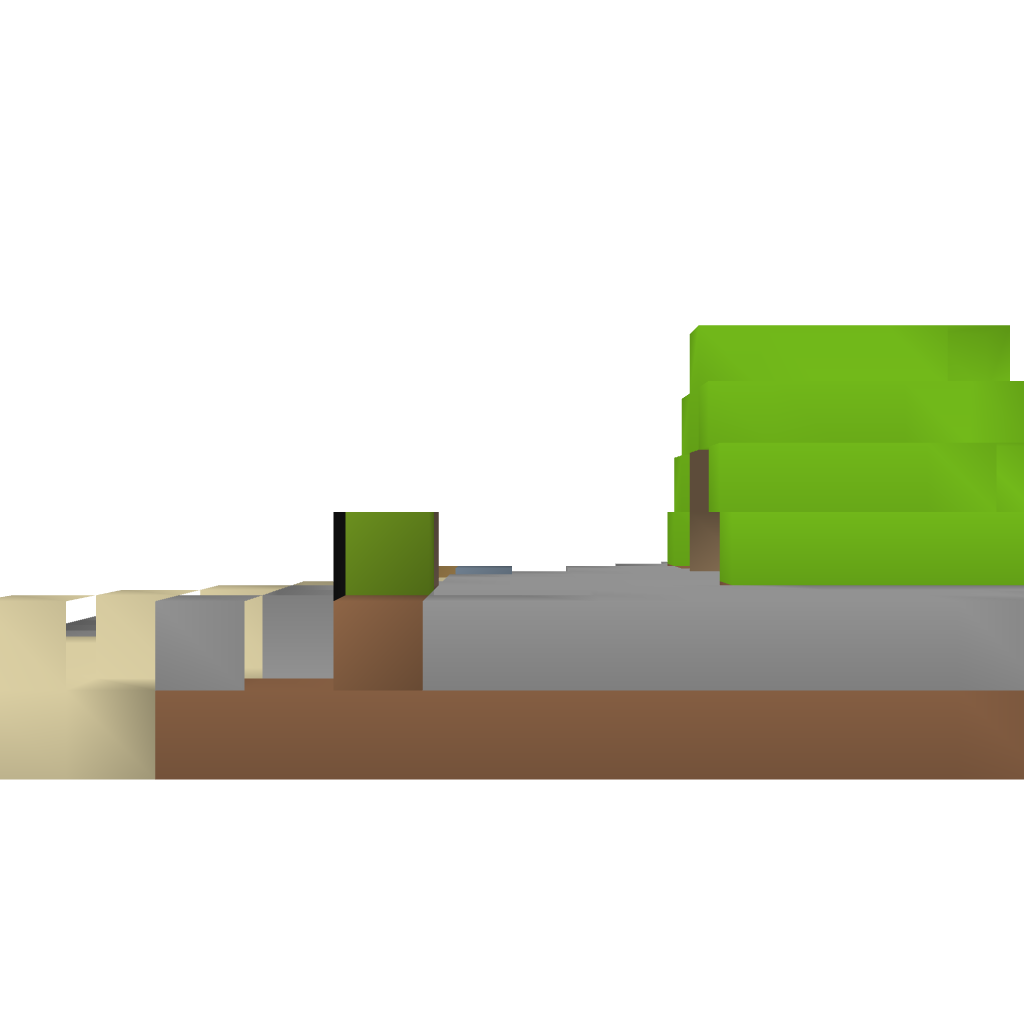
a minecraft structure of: Camping in Minecraft